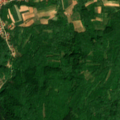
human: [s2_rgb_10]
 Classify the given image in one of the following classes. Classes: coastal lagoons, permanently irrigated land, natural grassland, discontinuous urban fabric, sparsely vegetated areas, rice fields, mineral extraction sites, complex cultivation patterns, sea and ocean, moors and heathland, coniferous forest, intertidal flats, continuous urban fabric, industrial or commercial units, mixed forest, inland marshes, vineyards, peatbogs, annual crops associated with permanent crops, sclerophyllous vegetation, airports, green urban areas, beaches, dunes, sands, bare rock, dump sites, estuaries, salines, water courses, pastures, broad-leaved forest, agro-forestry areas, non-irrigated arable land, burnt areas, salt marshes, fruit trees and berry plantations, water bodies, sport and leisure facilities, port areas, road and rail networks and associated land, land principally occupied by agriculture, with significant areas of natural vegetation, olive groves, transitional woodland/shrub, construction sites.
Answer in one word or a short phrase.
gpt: land principally occupied by agriculture, with significant areas of natural vegetation, broad-leaved forest, mixed forest